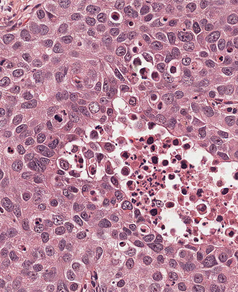
Tumor epithelial tissue: yes
Tumor-associated stroma tissue: no
Normal tissue: no